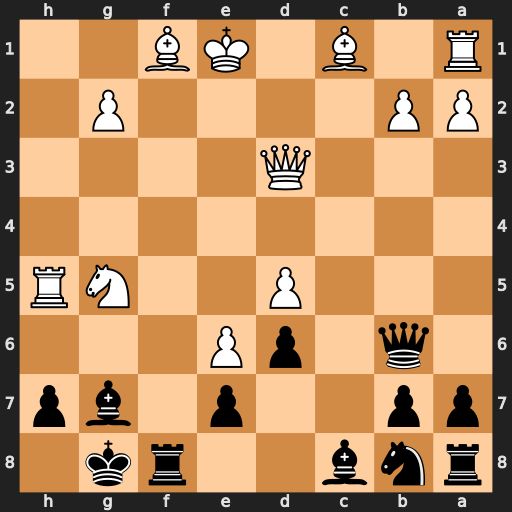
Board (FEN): rnb2rk1/pp2p1bp/1q1pP3/3P2NR/8/3Q4/PP4P1/R1B1KB2
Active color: b
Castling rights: Q
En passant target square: -
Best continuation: Qf2+ Kd1 Qxf1+ Qxf1 Rxf1+